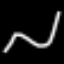
Label: squiggle